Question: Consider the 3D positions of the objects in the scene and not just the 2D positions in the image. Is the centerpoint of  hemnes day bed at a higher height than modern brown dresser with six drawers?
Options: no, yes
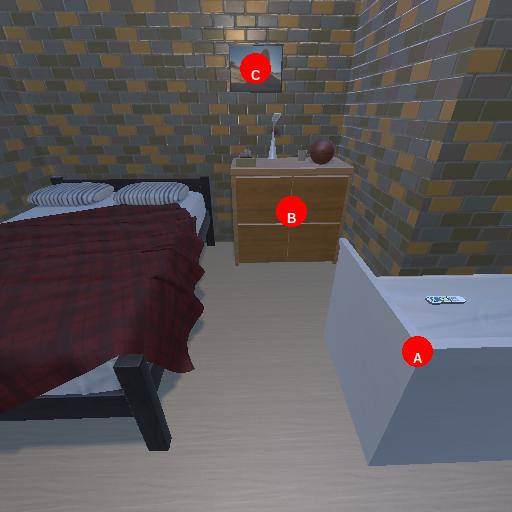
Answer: no